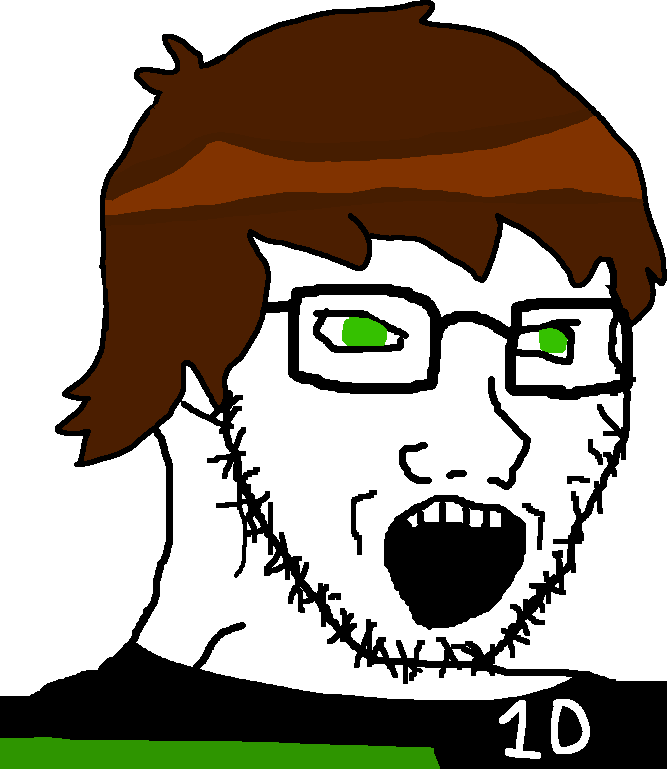
Label: 5_Soyjak